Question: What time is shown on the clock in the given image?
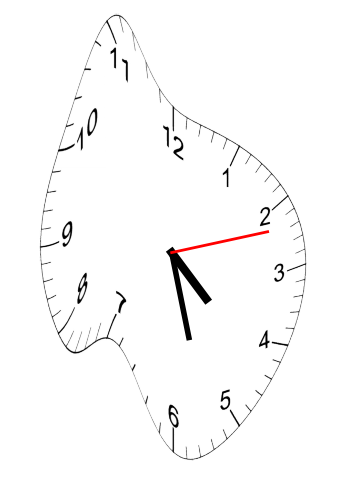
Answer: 04:27:12